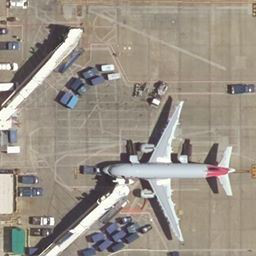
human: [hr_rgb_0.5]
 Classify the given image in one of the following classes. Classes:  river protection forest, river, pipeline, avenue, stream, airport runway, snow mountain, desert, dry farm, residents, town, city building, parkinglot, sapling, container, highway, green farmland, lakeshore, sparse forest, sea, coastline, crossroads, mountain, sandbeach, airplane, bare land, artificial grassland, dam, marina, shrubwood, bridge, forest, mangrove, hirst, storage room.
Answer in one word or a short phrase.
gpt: airplane